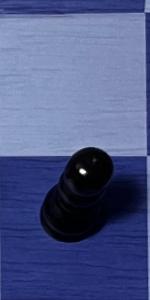
Label: Pawn_Black